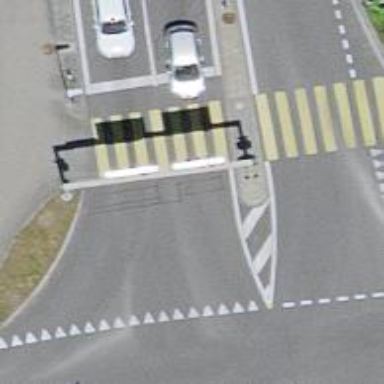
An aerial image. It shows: Road crossing with traffic signals and pedestrian island.